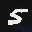
Label: 5